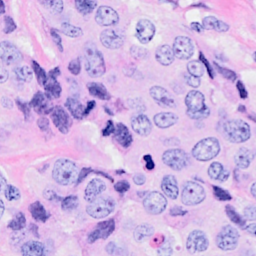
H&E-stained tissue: Breast